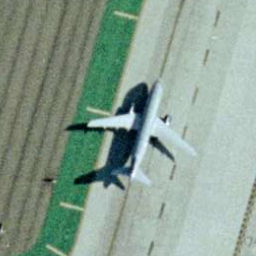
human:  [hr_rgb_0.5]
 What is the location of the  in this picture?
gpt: center